Question: I am having a ton of trouble. I am trying to create a drop down menu from 'about' and have not been able to center the menu correctly. It is always right of the menu. I believe it to have to do with the size of 'about'.
How can I fix this?

'''
.nav-main {
position: absolute;
top: 0;
height: 65px;
width: 100%;
text-align: center;
}
.nav-main ul {
position: relative;
margin: 0 auto;
padding: 0;
list-style: none;
font-size: 22px;
line-height: 100%;
font-family: 'Futura W01 Bold', sans-serif;
text-align: center;
text-transform: uppercase;
display: inline-block;
width: 90%;
height: inherit;
}
.nav-top {
position: relative;
margin: 0;
padding: 0 66px 0 50px;
float: none;
display: inline-block;
list-style: none;
height: inherit;
background: transparent url(../images/nav-divide.png) no-repeat right center;
}
.nav-top:first-child {
padding-left: 0;
}
.nav-top:last-child {
background-image: none;
padding-right: 0;
}
.nav-top > a {
position: relative;
display: block;
margin: 0;
color: #6f6f6f;
text-decoration: none;
padding-top: 20px;
padding-bottom: 5px;
-moz-transition: all 0.3s ease;
-ms-transition: all 0.3s ease;
-o-transition: all 0.3s ease;
transition: all 0.3s ease;
}
.nav-top a:hover,
.nav-top.active a {
color: #454545;
border-bottom: 4px solid #00e9d9;
text-decoration: none;
}
.nav-top ul {
display: none;
position: absolute;
}
.nav-top:hover ul {
display: inline;
}
.nav-top li {
float: center;
background-color: #e9e9e9;
}
.nav-top li > a {
position: relative;
display: inline;
margin: 0;
color: #6f6f6f;
text-decoration: none;
padding-top: 20px;
padding-bottom: 5px;
-moz-transition: all 0.3s ease;
-ms-transition: all 0.3s ease;
-o-transition: all 0.3s ease;
transition: all 0.3s ease;
}
'''
'''
<nav class="nav-main" role="navigation">
<ul>
<li class="nav-top"><a href="#welcome">Welcome</a></li>
<li class="nav-top"><a href="#about">About</a>
<ul>
<li><a href="#about">Services</a></li>
<li><a href="#client">Clients</a></li>
<li><a href="#press">Press</a></li>
<li><a href="#leadership">Leadership</a></li>
<li><a href="#twitter">Twitter</a></li>
</ul>
</li>
<li class="nav-top"><a href="#contact">Contact</a></li>
</ul>
<span class="nav-arrow"></span>
</nav>
'''
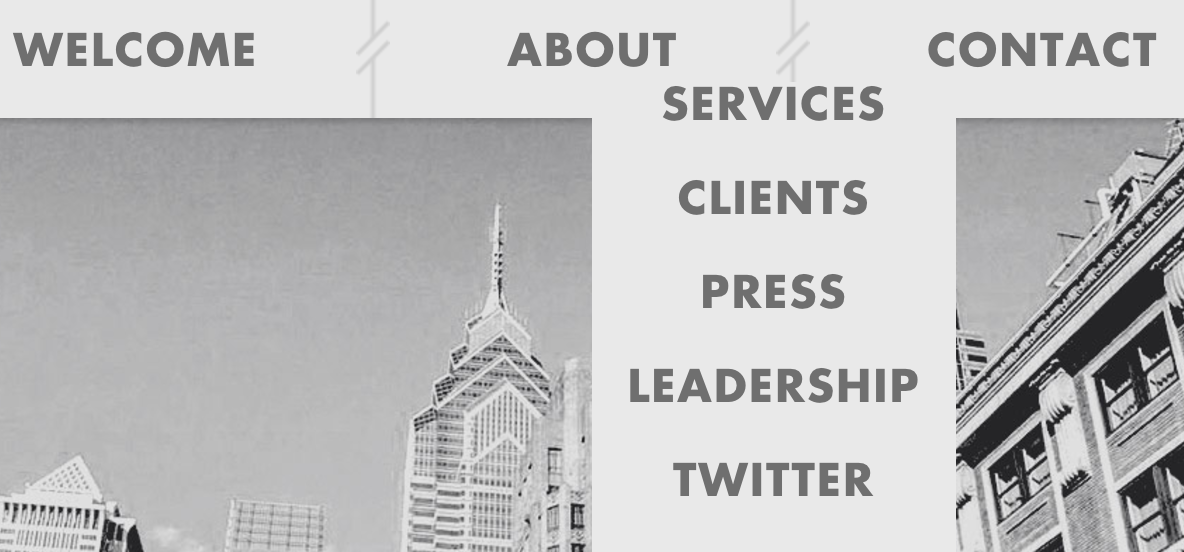
Answer: Andrews:
To solve you problem, you need to indicate the position of your nested list because you are setting it up as "position: absolute" without coordinates.
Add a "left value" to your UL CSS class in order to solve this issue:
'''
.nav-top ul {
display: none;
position: absolute;
left: 0;
}
'''